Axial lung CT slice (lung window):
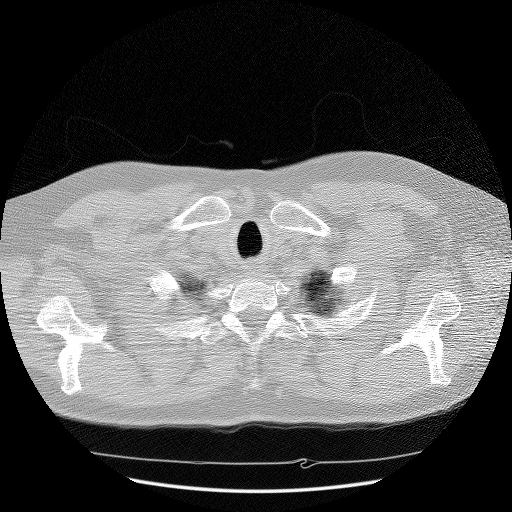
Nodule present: no